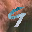
Label: 9